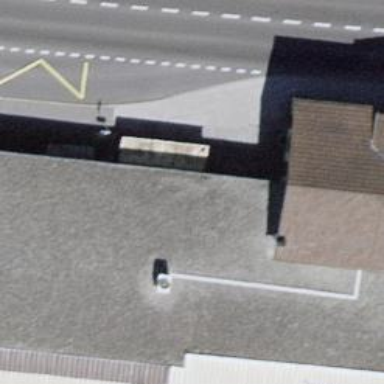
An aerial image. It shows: Bar.